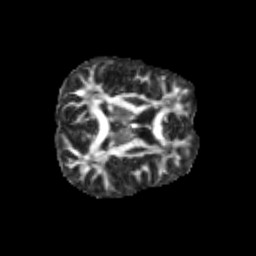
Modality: FA
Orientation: axial
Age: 12
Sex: female
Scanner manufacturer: siemens
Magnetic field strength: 3 T
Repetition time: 3.8 s
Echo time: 0.07 s